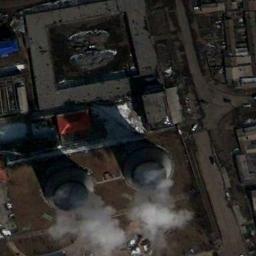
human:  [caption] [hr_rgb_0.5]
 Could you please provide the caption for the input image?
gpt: The thermal power station is next to some buildings with white mist above .

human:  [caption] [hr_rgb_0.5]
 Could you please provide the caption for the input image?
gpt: Plant and machinery in a thermal power station with two steaming cooling towers .

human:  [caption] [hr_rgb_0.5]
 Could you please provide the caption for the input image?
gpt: There are many buildings next to the thermal power station .

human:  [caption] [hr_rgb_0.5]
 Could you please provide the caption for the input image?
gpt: Here are three thermal power stations that are smoking, two of which are larger than the other one .

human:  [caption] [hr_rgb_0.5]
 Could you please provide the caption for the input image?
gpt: There are some buildings on the thermal power station .